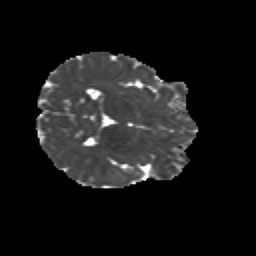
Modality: MD
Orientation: axial
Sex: female
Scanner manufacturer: siemens
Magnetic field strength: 3 T
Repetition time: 5 s
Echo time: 0.071 s